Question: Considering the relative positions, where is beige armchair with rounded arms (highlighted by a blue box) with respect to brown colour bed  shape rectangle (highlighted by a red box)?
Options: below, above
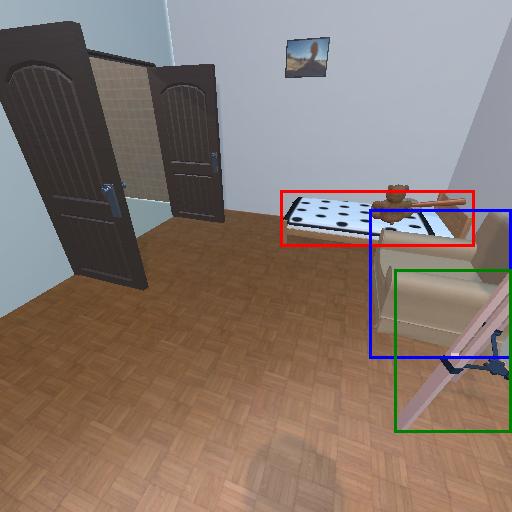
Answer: below